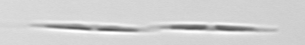
Label: Pseudo-nitzschia